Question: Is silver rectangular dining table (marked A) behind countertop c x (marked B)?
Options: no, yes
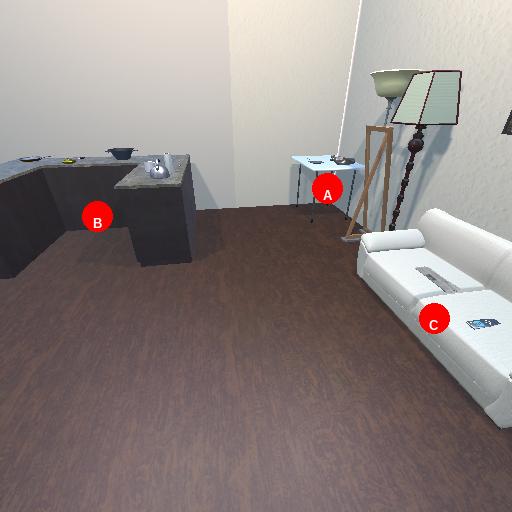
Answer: no